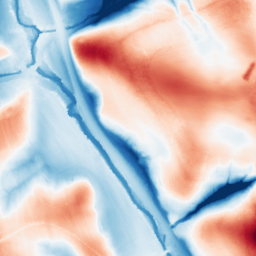
Category: edge_preserving
Decomposition family: guided
Decomposition parameters: radius: 32
eps: 0.01
Upsampling method: bicubic
Upsampling parameters: scale: 2
Upsampling scale: 2